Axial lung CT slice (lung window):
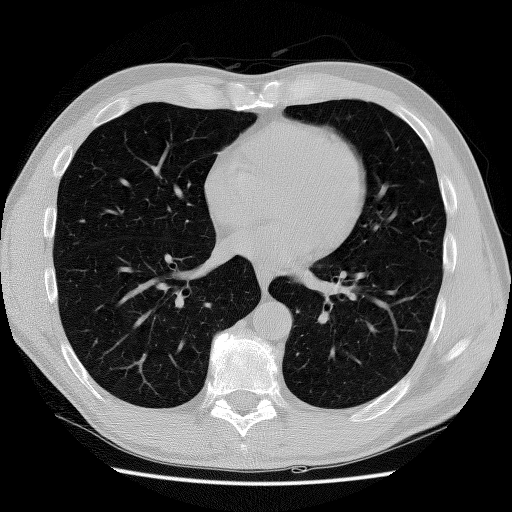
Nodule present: no